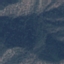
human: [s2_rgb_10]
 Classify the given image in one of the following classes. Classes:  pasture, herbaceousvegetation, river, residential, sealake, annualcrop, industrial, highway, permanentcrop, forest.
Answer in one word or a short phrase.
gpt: HerbaceousVegetation